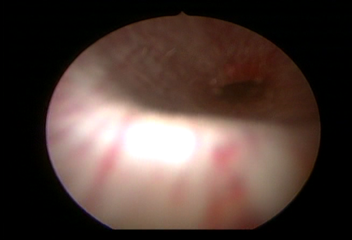
Modality: WLC
Class: Normal mucosa
Bladder cancer association: No